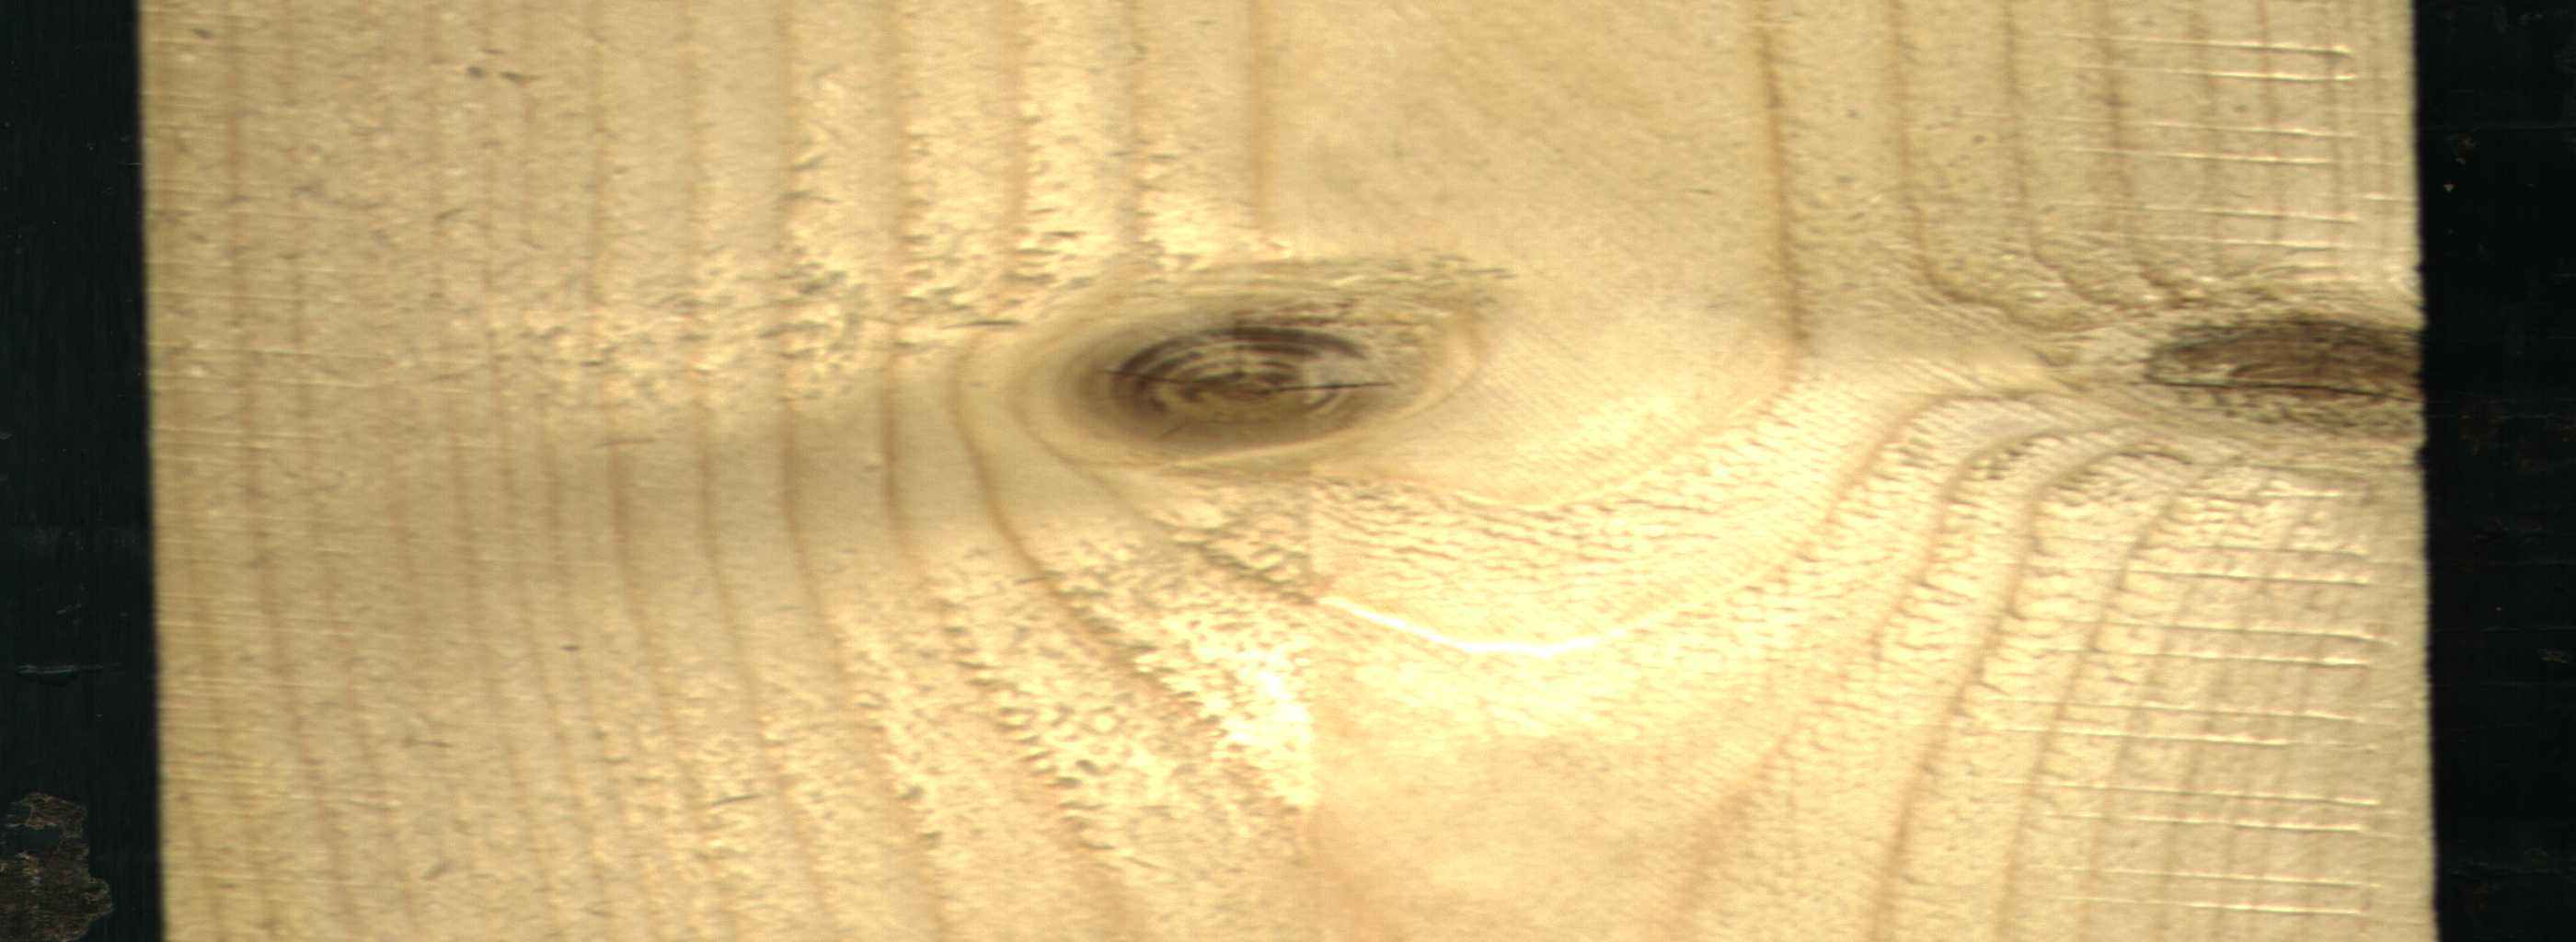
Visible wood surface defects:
knot_with_crack
knot_with_crack